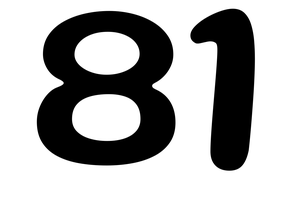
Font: Gluten_Medium